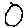
Label: circle